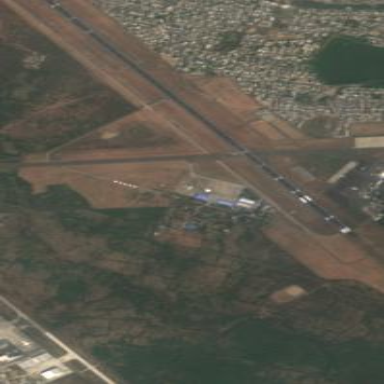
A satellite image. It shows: International aerodrome with airport.